Field crop: maize
Growth stage: 2
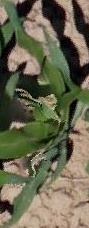
Species: maize